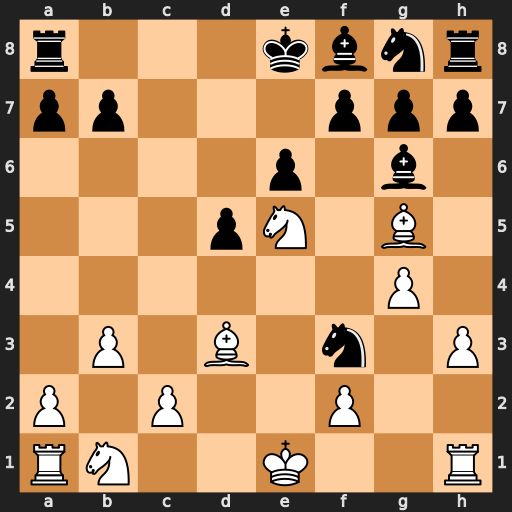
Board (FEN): r3kbnr/pp3ppp/4p1b1/3pN1B1/6P1/1P1B1n1P/P1P2P2/RN2K2R
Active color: w
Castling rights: KQkq
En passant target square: -
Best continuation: Nxf3 Bxd3 cxd3